Question: I have 3 main tables,
- 'ts_entity(id,short_name,name,type_id)'- 'ts_entry_entity(id,entity_id,entry_id)'- 'ts_entry(id, ... other columns ...)'
All the id columns are UUID, and have a Btree index.
'ts_entry_entity.entity_id' has foreign key to 'ts_entity.id', and also has Btree index.
'ts_entry_entity.entry_id' also is foreign key, and also has Btree index.
I have one SQL, like
'''
select ts_entity.id,ts_entity.short_name,ts_entity.name,ts_entry.id, ... ts_entry.otherColumns ...
from ts_entity,ts_entry_entity,ts_entry
where ts_entity.id=ts_entry_entity.entity_id
and ts_entry_entity.entry_id=ts_entry.id
and ... ts_entry.otherColumns='xxx' ...
order by ts_entity.short_name
limit 100 offset 0
'''
And here comes the weird thing, "'ts_entry_entity.entity_id=ts_entity.id'" doesn't use any indexes and it costs about 50s.
There is no where condition on table 'ts_entity'.
My question: Why does 'ts_entry_entity.entity_id=ts_entity.id' not use an index? Why does it cost so much time? How can I optimize the SQL?
Below is the 'explain analyze' result.
'''
Limit (cost=235455.31..235455.41 rows=1 width=1808) (actual
time=54590.304..54590.781 rows=100 loops=1) -> Unique
(cost=235455.31..235455.41 rows=1 width=1808) (actual
time=54590.301..54590.666 rows=100 loops=1)
-> Sort (cost=235455.31..235455.32 rows=1 width=1808) (actual time=54590.297..54590.410 rows=100 loops=1)
Sort Key: ts_entity.short_name, ts_entity.id, ts_entity.name, ts_entry_version.display_date, ts_entry.id,
(formatdate(totimestamp(ts_entry_version.display_date, '-5'::character
varying), 'MM/DD/YYYY'::charac ter varying)),
ts_entry_version.submitted_date,
(formatdate(totimestamp(ts_entry_version.submitted_date,
'-5'::character varying), 'MM/DD/YYYY'::character varying)),
ts_entry_type.name, (get_priority((ts_entry_version.prio
rity)::integer)), ts_entry_version.priority,
(get_sentiment((ts_entry_version.sentiment)::integer)),
ts_entry_version.sentiment,
(getdisplayvalue((ts_entry_version.source_id)::character varying, 0,
', '::character varying) ), ts_entry_version.source_id,
(NULLIF((ts_entry_version.title)::text, ''::text)),
ts_entry.submitted_date,
(formatdate(totimestamp(ts_entry.submitted_date, '-5'::character
varying), 'MM/DD/YYYY'::character varying)), (get
displayvalue((ts_entry_version.submitter_id)::character varying, 0, ',
'::character varying)), ts_entry_version.submitter_id,
entryadhoc_o9e2c9f871634dd3aeafe9bdced2e34f.owner_id,
(getdisplayvalue(toentityid((entryadhoc_o9
e2c9f871634dd3aeafe9bdced2e34f.value)::character varying,
'23f03fe70a16aed0d7e210357164e401'::character varying), 0, ',
'::character varying)),
(toentityid((entryadhoc_o9e2c9f871634dd3aeafe9bdced2e34f.value)::character
var ying, '23f03fe70a16aed0d7e210357164e401'::character varying)),
entryadhoc_td66ad96a9ab472db3cf1279b65baa69.owner_id,
(totimestamp((entryadhoc_td66ad96a9ab472db3cf1279b65baa69.value)::character
varying, '-5'::character vary ing)),
(formatdate(totimestamp((entryadhoc_td66ad96a9ab472db3cf1279b65baa69.value)::character
varying, '-5'::character varying), 'MM/DD/YYYY'::character varying)),
entryadhoc_z3757638d8d64373ad835c3523a6a70b.owner_id, (tot
imestamp((entryadhoc_z3757638d8d64373ad835c3523a6a70b.value)::character
varying, '-5'::character varying)),
(formatdate(totimestamp((entryadhoc_z3757638d8d64373ad835c3523a6a70b.value)::character
varying, '-5'::character va rying), 'MM/DD/YYYY'::character varying)),
entryadhoc_i0f819c1244b427794a83767eaa68e73.owner_id,
(totimestamp((entryadhoc_i0f819c1244b427794a83767eaa68e73.value)::character
varying, '-5'::character varying)), (formatdate(t
otimestamp((entryadhoc_i0f819c1244b427794a83767eaa68e73.value)::character
varying, '-5'::character varying), 'MM/DD/YYYY'::character varying)),
entryadhoc_i7f5d5035cac421daa9879c1e21ec63f.owner_id,
(getdisplayvalue(toentit
yid((entryadhoc_i7f5d5035cac421daa9879c1e21ec63f.value)::character
varying, '23f03fe70a16aed0d7e210357164e401'::character varying), 0, ',
'::character varying)),
(toentityid((entryadhoc_i7f5d5035cac421daa9879c1e21ec63f.val
ue)::character varying, '23f03fe70a16aed0d7e210357164e401'::character
varying)), entryadhoc_v7f9c1146ee24742a73b83526dc66df7.owner_id,
(NULLIF(entryadhoc_v7f9c1146ee24742a73b83526dc66df7.value, ''::text))
Sort Method: external merge Disk: 3360kB
-> Nested Loop (cost=22979.01..235455.30 rows=1 width=1808) (actual time=94.889..54532.919 rows=2846 loops=1)
Join Filter: (ts_entry_entity.entity_id = ts_entity.id)
Rows Removed by Join Filter: 34363583
-> Nested Loop (cost=22979.01..234676.15 rows=1 width=987) (actual time=78.801..2914.864 rows=2846 loops=1)
-> Nested Loop Anti Join (cost=22978.59..234675.43 rows=1 width=987) (actual
time=78.776..2867.254 rows=2846 loops=1)
-> Hash Join (cost=22978.17..63457.52 rows=258 width=987) (actual
time=78.614..2573.586 rows=2846 loops=1)
Hash Cond: (ts_entry.current_version_id = ts_entry_version.id)
-> Hash Left Join (cost=19831.38..59727.56 rows=154823 width=383) (actual
time=47.558..2391.088 rows=155061 loops=1)
Hash Cond: (ts_entry.id = entryadhoc_v7f9c1146ee24742a73b83526dc66df7.owner_id)
-> Hash Left Join (cost=16526.15..54467.69 rows=154823 width=337) (actual
time=38.534..2138.354 rows=155061 loops=1)
Hash Cond: (ts_entry.id = entryadhoc_i7f5d5035cac421daa9879c1e21ec63f.owner_id)
-> Hash Left Join (cost=13220.92..49207.82 rows=154823 width=291) (actual
time=30.462..1888.735 rows=155061 loops=1)
Hash Cond: (ts_entry.id = entryadhoc_i0f819c1244b427794a83767eaa68e73.owner_id)
-> Hash Left Join (cost=9915.69..43947.95 rows=154823 width=245) (actual
time=22.268..1640.688 rows=155061 loops=1)
Hash Cond: (ts_entry.id =
entryadhoc_z3757638d8d64373ad835c3523a6a70b.owner_id)
-> Hash Left Join (cost=6610.46..38688.08 rows=154823 width=199) (actual
time=19.612..1409.457 rows=155061 loops=1)
Hash Cond: (ts_entry.id =
entryadhoc_td66ad96a9ab472db3cf1279b65baa69.owner_id)
-> Hash Left Join (cost=3305.23..33428.21 rows=154823 width=153) (actual time=12.431..1161.689 rows=155061 loops=1)
Hash Cond: (ts_entry.id =
entryadhoc_o9e2c9f871634dd3aeafe9bdced2e34f.owner_id)
-> Seq Scan on ts_entry (cost=0.00..28168.34 rows=154823 width=107) (actual time=0.101..898.818 rows=155061 loops=1)
Filter: ((NOT is_draft) AND (class <> 2))
Rows Removed by Filter: 236596
-> Hash (cost=3292.29..3292.29 rows=1035 width=46) (actual time=12.304..12.304 rows=2846 loops=1)
Buckets: 4096 (originally 2048) Batches: 1 (originally 1) Memory
Usage: 305kB
-> Bitmap Heap Scan on ts_attribute entryadhoc_o9e2c9f871634dd3aeafe9bdced2e34f (cost=40.45..3292.29
rows=1035 width=46) (actual time=1.191 ..9.030 rows=2846 loops=1)
Recheck Cond: (def_id = 'b4e9878722eb409c9fdfff3fdba582a3'::bpchar)
'''

More details about tables:
- 'ts_entity(id,short_name,name,type_id)'- 'ts_entry_entity(id,entity_id,entry_id)'- 'ts_entry(id,version_id)'- 'ts_entry_version(id,entry_id,submitted_date,title,submitter)'- 'ts_attribute(id,attribute_definition_id,entry_id,value)'- 'ts_attribute_definition(id,name)'
As you can see, ts_entry_version will save all versions for one entry. ts_attribute is used for the extendable columns for entry.
More details about the SQL
We have several filters on ts_entry_version columns and ts_attribute.value.
ts_attribute.value is varchar, but the content may be time milliseconds, normal string value, one or serval id values.
The structure of the SQL is like below:
- 'select ts_entity.short_name, ts_entry_version.title, ts_attribute.value from ts_entity, ts_entry_entity,ts_entry left join ts_attribute on ts_entry.id=ts_attribute.entry_id and ts_attribute.attribute_definition_id='xxx' where ts_entity.id=ts_entry_entity.entity_id and ts_entry_entity.entry_id=ts_entry.id and ts_entry.version_id=ts_entry_version.id and ts_entry_version.title like '%xxx%' order by ts_entity.short_name asc limit 100 offset 0'
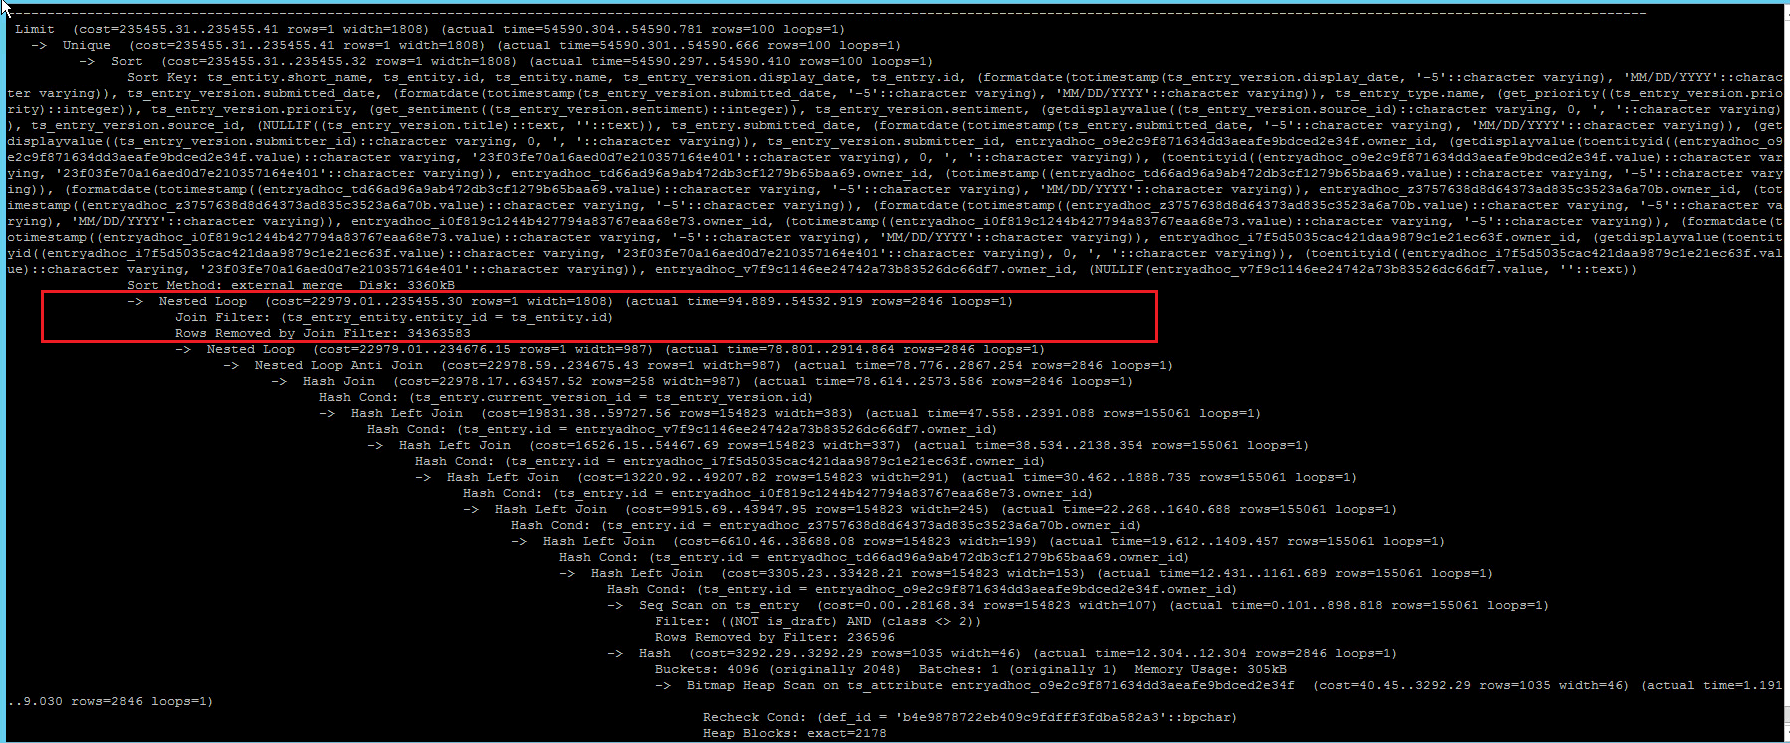
Answer: I found clue in PostgreSQL official documentation, <URL>
Change the configuration and the Query Optimizer will prefer to use indexes.